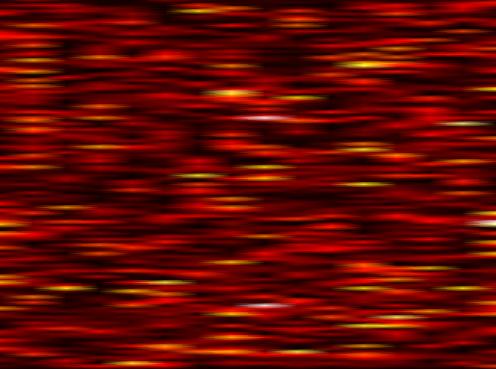
Label: FOFDM